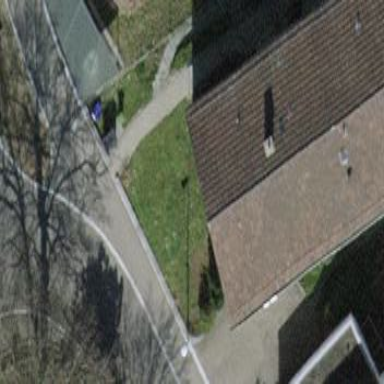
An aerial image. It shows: Building with tile roof.